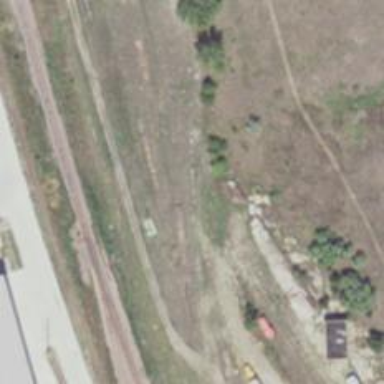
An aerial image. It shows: Railway yard.